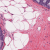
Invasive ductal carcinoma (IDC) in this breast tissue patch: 0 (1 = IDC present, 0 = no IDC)